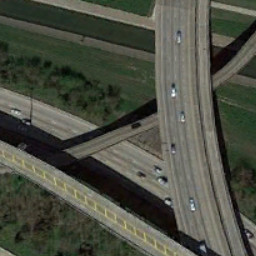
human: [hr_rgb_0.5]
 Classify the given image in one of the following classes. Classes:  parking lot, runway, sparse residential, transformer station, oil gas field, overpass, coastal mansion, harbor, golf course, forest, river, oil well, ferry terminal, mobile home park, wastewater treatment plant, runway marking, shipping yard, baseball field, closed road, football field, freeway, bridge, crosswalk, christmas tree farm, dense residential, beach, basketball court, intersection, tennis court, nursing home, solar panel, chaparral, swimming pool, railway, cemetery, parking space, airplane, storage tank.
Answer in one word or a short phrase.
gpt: overpass